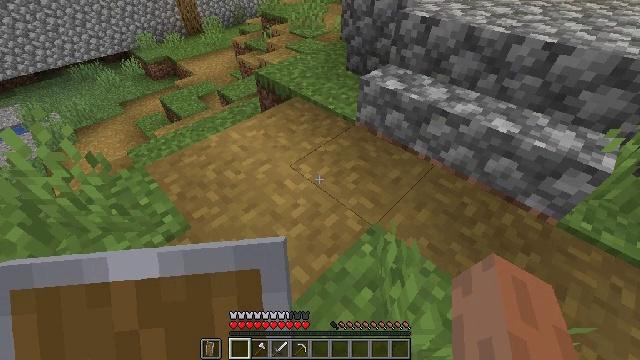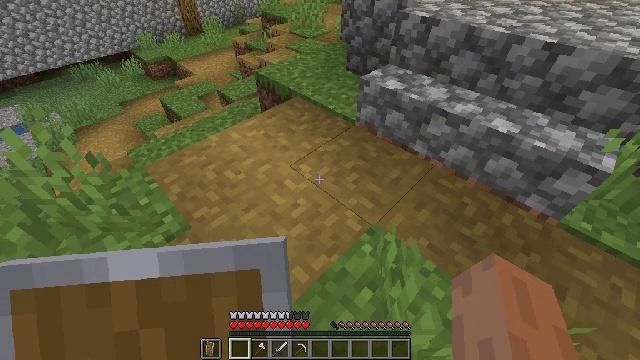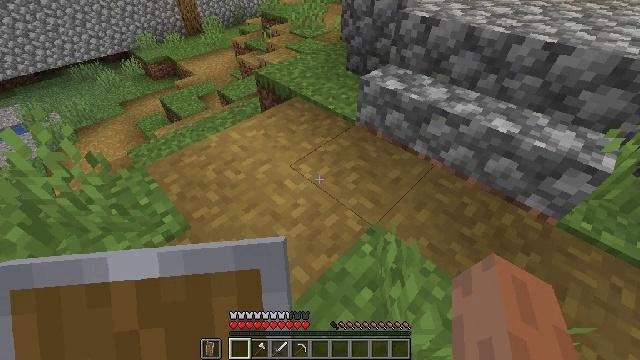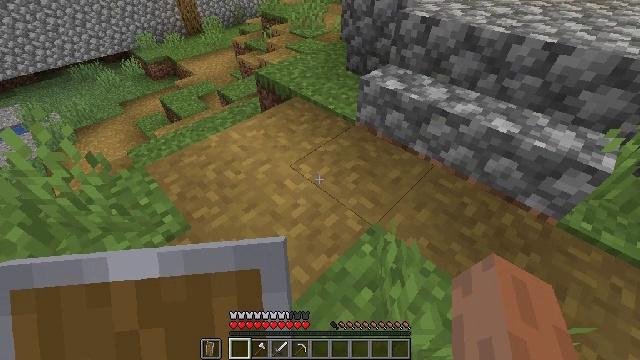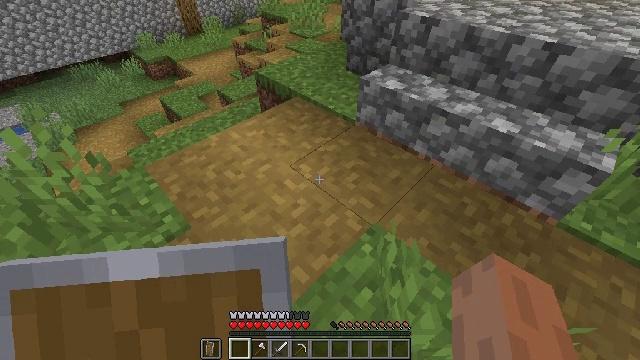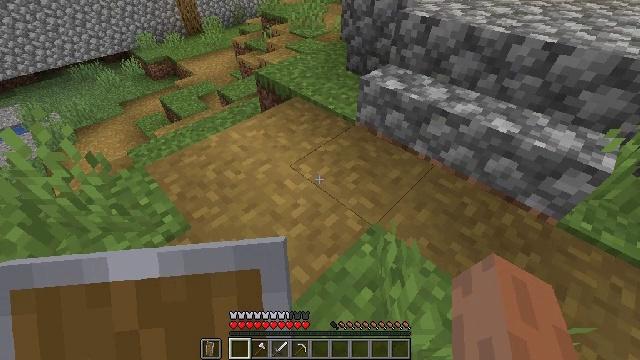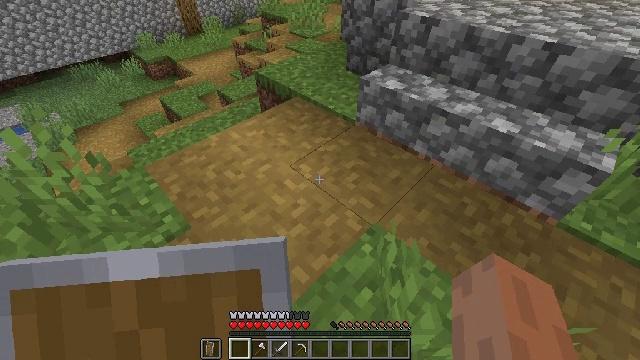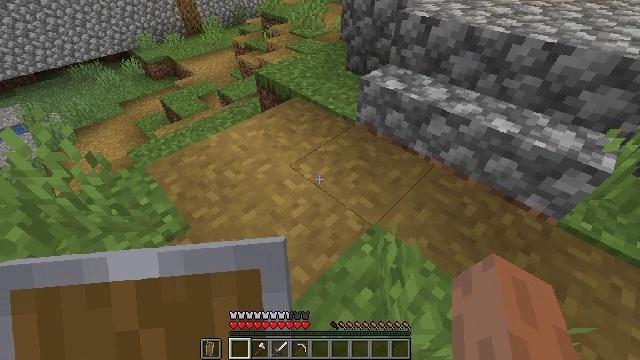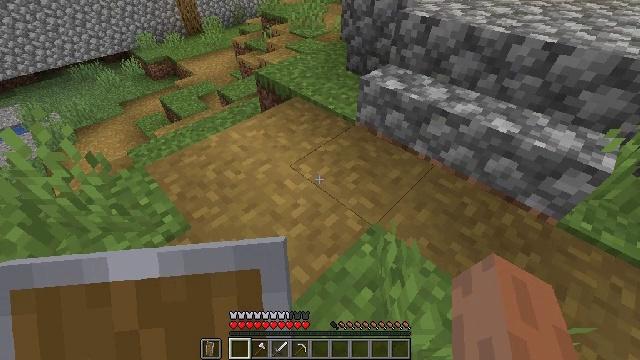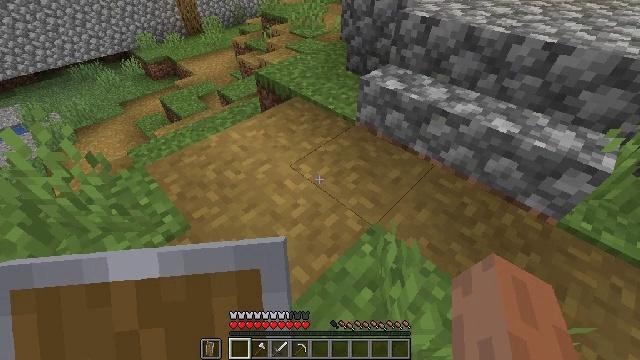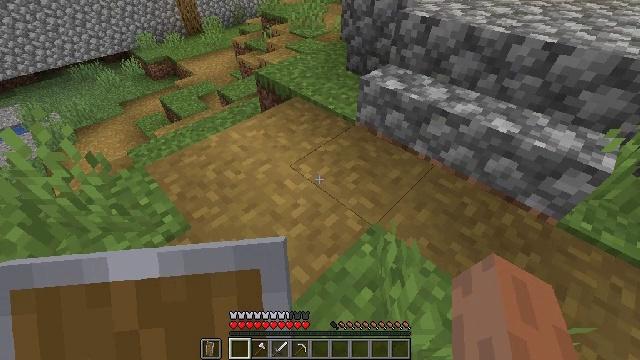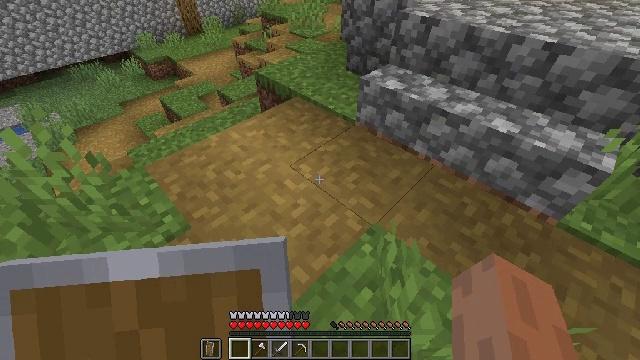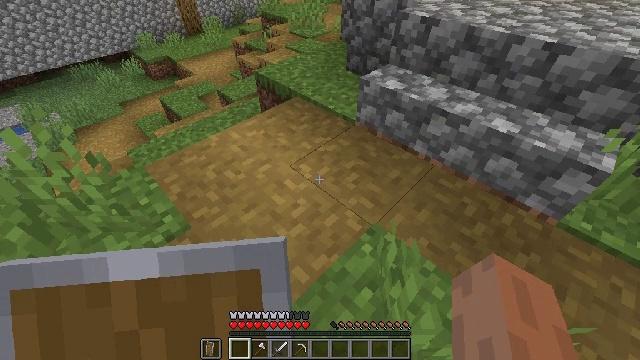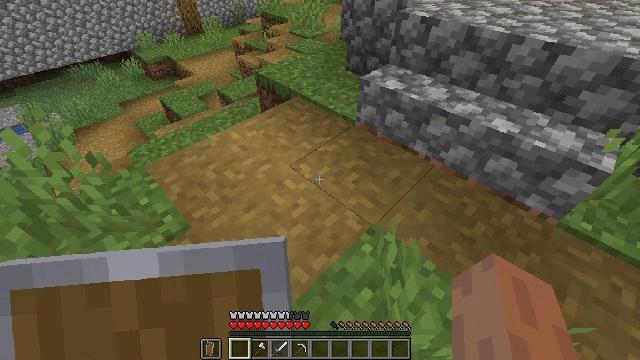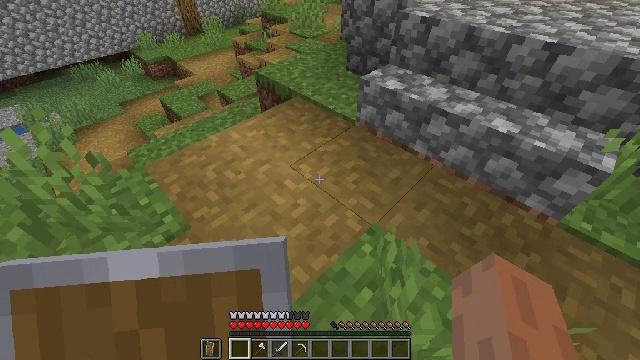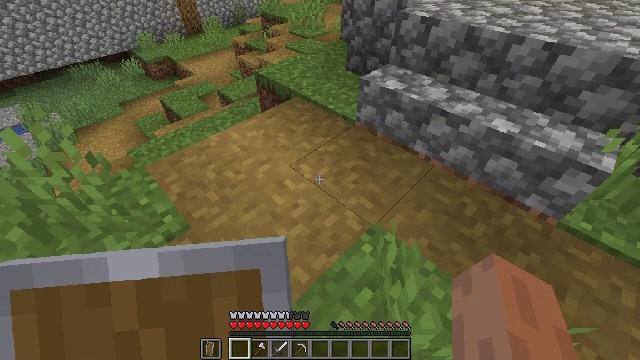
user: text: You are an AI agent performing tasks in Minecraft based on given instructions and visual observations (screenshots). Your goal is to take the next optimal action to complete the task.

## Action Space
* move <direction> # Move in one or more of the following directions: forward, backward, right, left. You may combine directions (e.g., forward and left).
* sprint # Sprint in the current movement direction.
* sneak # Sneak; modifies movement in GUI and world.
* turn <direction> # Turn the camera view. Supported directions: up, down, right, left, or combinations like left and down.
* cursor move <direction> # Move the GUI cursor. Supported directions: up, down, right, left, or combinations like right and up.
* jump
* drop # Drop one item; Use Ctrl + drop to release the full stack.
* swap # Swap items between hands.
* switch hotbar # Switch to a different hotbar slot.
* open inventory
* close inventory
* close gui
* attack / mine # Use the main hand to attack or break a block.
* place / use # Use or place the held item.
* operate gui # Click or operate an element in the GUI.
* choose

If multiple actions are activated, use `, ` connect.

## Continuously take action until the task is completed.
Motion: motion action
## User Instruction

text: craft item air
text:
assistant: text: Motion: no_op
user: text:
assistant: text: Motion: no_op
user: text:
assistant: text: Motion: no_op
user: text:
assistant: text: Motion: no_op
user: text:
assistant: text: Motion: no_op
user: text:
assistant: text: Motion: no_op
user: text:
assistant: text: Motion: no_op
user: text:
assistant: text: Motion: no_op
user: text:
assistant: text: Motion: no_op
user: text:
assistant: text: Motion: no_op
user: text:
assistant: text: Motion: no_op
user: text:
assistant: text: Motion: no_op
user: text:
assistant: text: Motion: no_op
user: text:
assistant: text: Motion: no_op
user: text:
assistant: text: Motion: no_op
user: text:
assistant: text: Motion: no_op
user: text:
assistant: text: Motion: no_op
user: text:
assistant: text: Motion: no_op
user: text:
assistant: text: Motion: no_op
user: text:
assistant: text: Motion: no_op
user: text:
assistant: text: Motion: no_op
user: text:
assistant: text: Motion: no_op
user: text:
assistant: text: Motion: no_op
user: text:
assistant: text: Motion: no_op
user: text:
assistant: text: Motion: no_op
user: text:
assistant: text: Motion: no_op
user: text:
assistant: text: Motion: no_op
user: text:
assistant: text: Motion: no_op
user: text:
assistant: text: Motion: no_op
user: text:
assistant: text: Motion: no_op